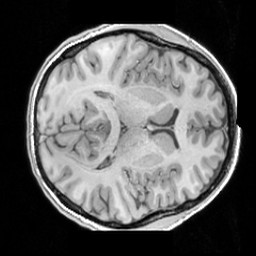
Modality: T1w
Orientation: axial
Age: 21
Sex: female
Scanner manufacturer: siemens
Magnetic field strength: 3 T
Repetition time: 1.63 s
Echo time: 0.00311 s